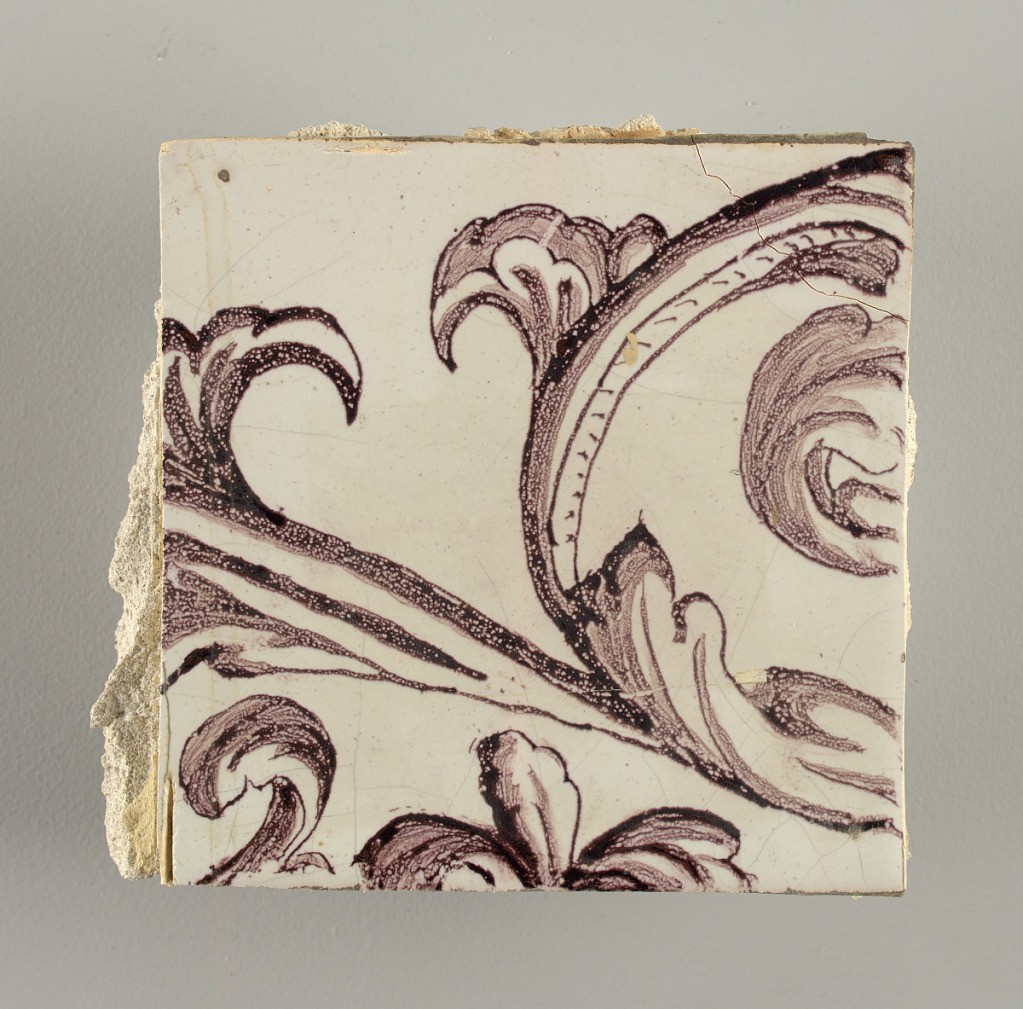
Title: Wall facing
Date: ca. 1725
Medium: Tin-glazed earthenware, underglaze
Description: Horizontal rectangle.  Thirty-seven tiles wide and twenty-one high with opening for door or window nineteen and one-half tiles high and twelve wide.  To left and right of opening, centered canopy above. Left, woman representing Hope, right, a sculputure urn.  Centered above opening, a mascaron.  Arabesque design of foliage.